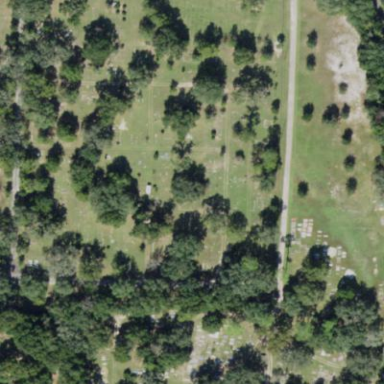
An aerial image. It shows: Cemetery.